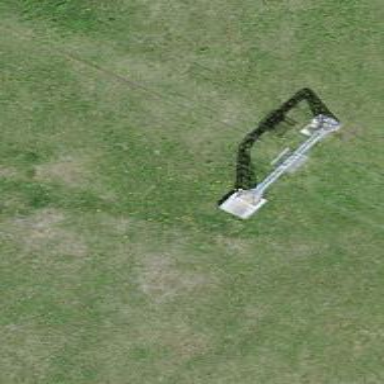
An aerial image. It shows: Pylon used for aerialway.